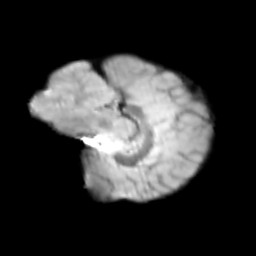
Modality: T2w
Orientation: sagittal
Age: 10
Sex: female
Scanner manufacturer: siemens
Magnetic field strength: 3 T
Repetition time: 3.8 s
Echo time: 0.07 s